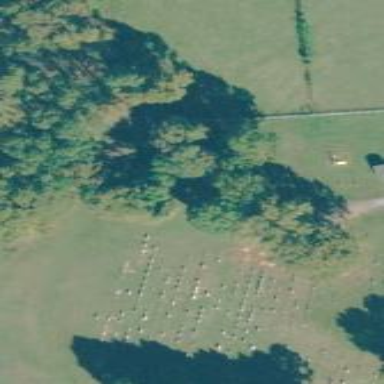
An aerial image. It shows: Cemetery.